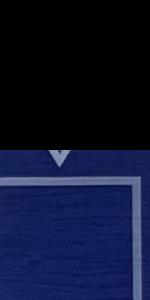
Label: Empty